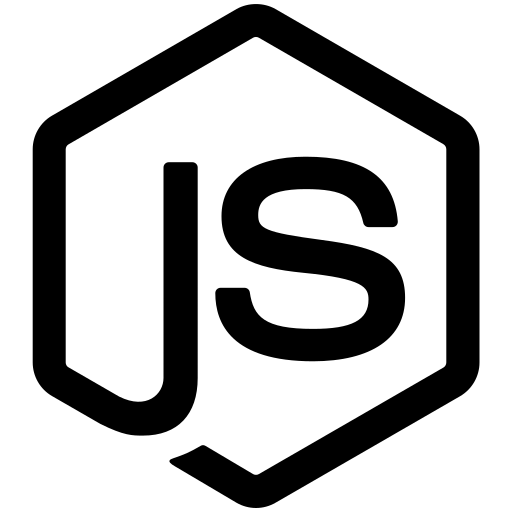
Tags: icon, FontAwesome, fa-icon, brand, node, js